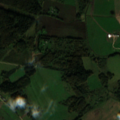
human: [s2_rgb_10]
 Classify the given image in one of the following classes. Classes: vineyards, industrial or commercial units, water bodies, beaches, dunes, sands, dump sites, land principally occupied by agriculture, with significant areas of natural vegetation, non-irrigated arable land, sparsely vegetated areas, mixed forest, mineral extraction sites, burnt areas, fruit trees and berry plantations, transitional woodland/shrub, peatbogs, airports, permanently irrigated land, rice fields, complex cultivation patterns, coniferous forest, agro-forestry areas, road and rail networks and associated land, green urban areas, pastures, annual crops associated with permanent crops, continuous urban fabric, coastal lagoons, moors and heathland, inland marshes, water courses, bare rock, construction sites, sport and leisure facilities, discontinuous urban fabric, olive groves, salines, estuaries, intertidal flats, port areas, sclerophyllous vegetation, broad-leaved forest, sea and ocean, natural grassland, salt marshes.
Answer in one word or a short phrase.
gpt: non-irrigated arable land, pastures, land principally occupied by agriculture, with significant areas of natural vegetation, broad-leaved forest, coniferous forest, transitional woodland/shrub